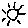
Label: sun